Question: So the goal I am trying to achieve is that when I click on a button, I would like to change the text of a label. Following some tutorials online, and trying a myriad of alternative memory alloc/release, I still can't get past this error: *** -[HomeViewController performSelector:withObject:withObject:]: message sent to deallocated instance 0x4b4aa10
Here's my code:
In my app delegate:
'''
- (BOOL)application:(UIApplication *)application didFinishLaunchingWithOptions:(NSDictionary *)launchOptions {
// Override point for customization after application launch.
self.homeViewController = [[HomeViewController alloc] initWithNibName:@"HomeViewController" bundle:[NSBundle mainBundle]];
self.window.rootViewController = self.homeViewController;
//[window addSubview:self.homeViewController.homeView];
[self.window makeKeyAndVisible];
return YES;
}
- (void)dealloc {
[homeViewController release];
[window release];
[super dealloc];
}
'''
Then in my HomeViewController.m:
'''
@synthesize btnNewProject;
@synthesize btnOpenProject;
@synthesize label;
- (IBAction)newProject:(id)sender {
NSString *text = @"We did it!";
label.text = text;
//[text release];
}
- (void)viewDidUnload {
[super viewDidUnload];
// Release any retained subviews of the main view.
// e.g. self.myOutlet = nil;
//self.homeView = nil;
}
- (void)dealloc {
[label release];
[btnOpenProject release];
[btnNewProject release];
//[homeView release];
[super dealloc];
}
'''
So the event fires and newProject is called, but I can't get past this crash. I've tried autoreleasing the controller, and some other things. Are there any glaring mistakes?
Thank you!
So I am using IB. I have setup the connections properly, I think, from the HomeViewController (whose class I have set under Custom Class), to the buttons and label, and also the actions to the buttons.
One important detail is that I have a view on top of the view controller (and it's connected to the File's Owner), and the buttons and label are on top of the view in IB, but all the connections are through the HomeViewController - not sure if that should matter. I don't actually set the view anywhere in code (ie. in the App delegate where the controller is set up), but it is a variable within the HomeViewController, declared (without alloc) like the other variables (buttons and label):
'''
@interface HomeViewController : UIViewController {
HomeView *homeView;
UIButton *btnNewProject;
UIButton *btnOpenProject;
UILabel *label;
}
@property (nonatomic, retain) HomeView *homeView;
@property (nonatomic, retain) IBOutlet UIButton *btnNewProject;
@property (nonatomic, retain) IBOutlet UIButton *btnOpenProject;
@property (nonatomic, retain) IBOutlet UILabel *label;
- (IBAction)openProject:(id)sender;
- (IBAction)newProject:(id)sender;
@end
'''
Here is a screenshot of my connections:

Hmm... going to pick at the allocations a little more...
I have uploaded the project here:
<URL>
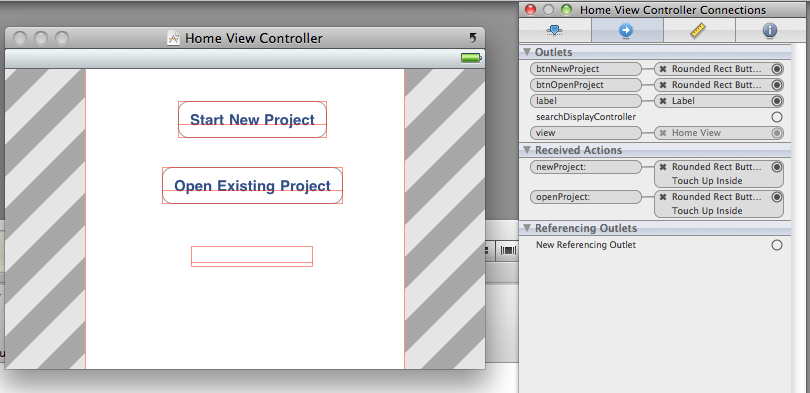
Answer: Okay, I've downloaded and taken a look at your project. You're getting mixed up with the view controllers being objects in Interface Builder. It's an area the Apple documentation is lacking in, in my opinion. You're better off with a book for learning this part.
The objects in Interface Builder are actual objects that are created, initialised, and placed into your 'IBOutlet's when the nib loads. You have a 'HomeViewController' in your nib. But you are also allocating and initialising 'HomeViewController' in code in your app delegate. You only need to do one or the other.
I moved the view out of the view controller in Interface Builder, and deleted the view controller from your nib. Once I renamed your nib to be 'HomeViewController.xib' (as 'HomeView.h' and 'HomeView.m' seem to be leftovers and your nib corresponds to 'HomeViewController', the message showed up when the button was clicked.